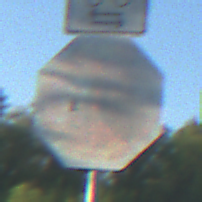
Verkehrszeichen: Stop
Zusatzzeichen oben: RichtungsangabeDurchPfeile9
Umgebung: Outdoor, Nature
Tageszeit: MorningAfternoon
Wetter: Clear
Licht: Natural
Jahreszeit: NotSpecified
Kontrast: HighContrast